Question: i've actually never encounter this problem before. I usually start designing my layout in photoshop then transfer it to my page.
Somehow, lately i've been using georgia font alot, and i love it when the style is italic, but what comes out in photoshop does not reflect back in the webpage when i set it in css.

in the pic above, 1. is what i saw in photoshop and what i wanted, but 2. is what i got, no matter what i try changing, be it font-weight or font-size it remains as bold. I want it thinner, is there a way? I tried font-stretch too btw.
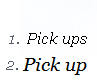
Answer: It's not the bold, it is a system <URL>.
You are able to change (or disable as in your case) font smoothing in Photoshop, but you can't do it with CSS, <URL> and compatible browser.
Added: I wouldn't recommend you to even try to change the font smoothing. That's the user right - to have <URL>.